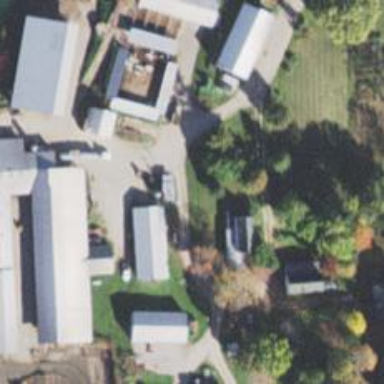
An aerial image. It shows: Farm.